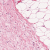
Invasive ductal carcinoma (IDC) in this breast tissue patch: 0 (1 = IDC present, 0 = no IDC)